Question: I develop a application on android to send email. I want to use account MSN to send mail but it not send and error code on debug as below:

My configure on property are:
'''
systemProperty.put("mail.smtp.starttls.enable","true");
systemProperty.put("mail.smtp.auth", "true");
systemProperty.setProperty("mail.host", "smtp.live.com");
systemProperty.put("mail.smtp.port", "587");
'''
The password and email address are correct and i ever test with other host are work except MSN.
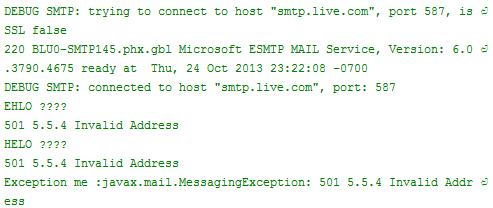
Answer: It looks like JavaMail isn't able to figure out your host name correctly, although I don't know why it would think "????" is your host name. Set the mail.smtp.localhost property to the correct host name for your machine. See the <URL> for details.